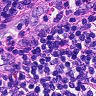
Metastatic tissue present: no